Question: I'm trying to get two lines to use two different scales.
When I try to toggle a plot, the grid lines disappear, instead of the plot.
Can you figure out what I'm doing wrong?
<URL>
'''
var dataset1 = {
values : [],
key : "Math.cos",
type: "line",
color: '#2ca02c',
yAxis: 1
};
var dataset2 = {
values : [],
key : "sin",
type: "line",
color : "#ff7f0e",
yAxis: 2
};
for (var i = -3.14; i < 3.1415; i+= .01){
dataset1.values.push( { x: i , y : Math.cos(i) });
dataset2.values.push( { x: i , y : Math.sin(i) * 3 });
}
var data = [dataset1, dataset2];
nv.addGraph( function() {
var chart = nv.models.multiChart()
.margin({top: 30, right: 60, bottom: 50, left: 70})
.color(d3.scale.category10().range());
chart.xAxis
.tickFormat(d3.format(',.2f'));
chart.yAxis1
.tickFormat(d3.format(',.1f'));
chart.yAxis2
.tickFormat(d3.format(',.1f'));
d3.select('#chart svg')
.datum(data)
.transition().duration(500).call(chart);
return chart;
});
'''

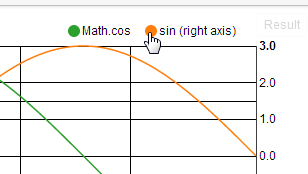
Answer: This was a bug with nvd3. I tried several "previous" versions of nvd3, and d3, and this always occurred.
We also decided to drop nvd3 and switch to C3.js, which seems to be "much" more mature in terms of stability...